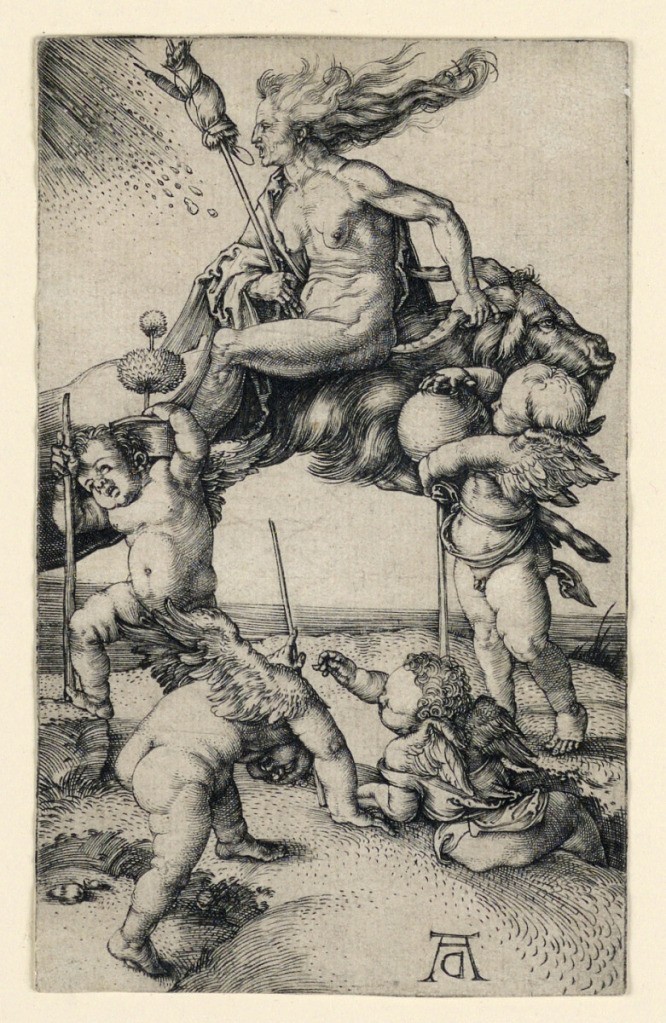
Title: The Witch
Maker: Albrecht Dürer, German, 1471–1528
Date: ca. 1500
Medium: Engraving on laid paper
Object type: print
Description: Vertical rectangle. The nude figure of the sorceress is seen in the background, mounted backwards on a goat. She faces left, with her left hand grasps one of the goat's horns; a spindle in her right hand. Four winged genii in foreground.